高二 · 代数
已知函数 $f(x)=A \sin (\omega x+\phi)(A>0, \omega>0,|\phi|<\pi)$ 的一段图像如图所示.

（1）求此函数的解析式;

（2）求此函数在 $(-2 \pi, 2 \pi)$ 上的单调递增区间.
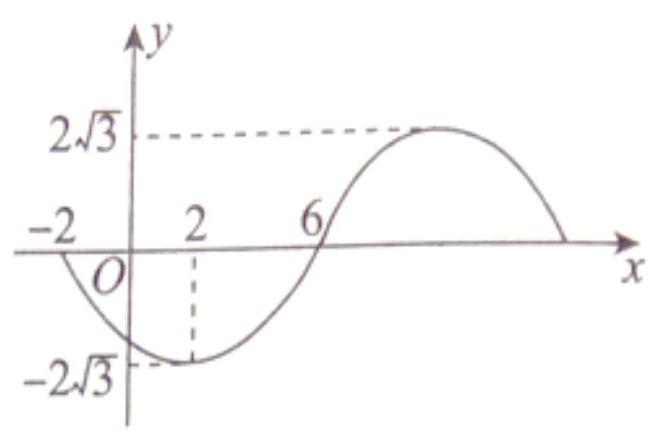
答案: (1) $y=2 \sqrt{3} \sin \left(\frac{\pi}{8} x-\frac{3 \pi}{4}\right)$;
(2) $(-2 \pi,-6]$ 和 $[2,2 \pi)$.
解析: (1) 由函数的图象可知 $A=2 \sqrt{3}, \frac{T}{2}=6-(-2)=8$,

$\therefore$ 周期 $T=16, \because T=\frac{2 \pi}{\omega}=16, \therefore \omega=\frac{2 \pi}{16}=\frac{\pi}{8}, \therefore y=2 \sqrt{3} \sin \left(\frac{\pi}{8} x+\varphi\right) ， \because$ 函数的图象经过（2,

$-2 \sqrt{3}$ ), $\therefore \frac{\pi}{8} \times 2+\varphi=2 k \pi-\frac{\pi}{2}$, 即 $\varphi=2 k \pi-\frac{3 \pi}{4}$, 又 $|\varphi|<\pi, \therefore \varphi=-\frac{3 \pi}{4}$;

$\therefore$ 函数的解析式为: $y=2 \sqrt{3} \sin \left(\frac{\pi}{8} x-\frac{3 \pi}{4}\right)$.

(2) 由已知得 $2 k \pi-\frac{\pi}{2} \leq \frac{\pi}{8} x-\frac{3 \pi}{4} \leq 2 k \pi+\frac{\pi}{2}$,

得 $16 k+2 \leq x \leq 16 k+10$,

即函数的单调递增区间为 $[16 k+2,16 k+10], k \in Z$.

当 $k=-1$ 时, 为 $[-14,-6]$,

当 $k=0$ 时, 为 $[2,10]$,

$\because x \in(-2 \pi, 2 \pi)$,

$\therefore$ 函数在 $(-2 \pi, 2 \pi)$ 上的递增区间为 $(-2 \pi,-6)$ 和 $[2,2 \pi)$.